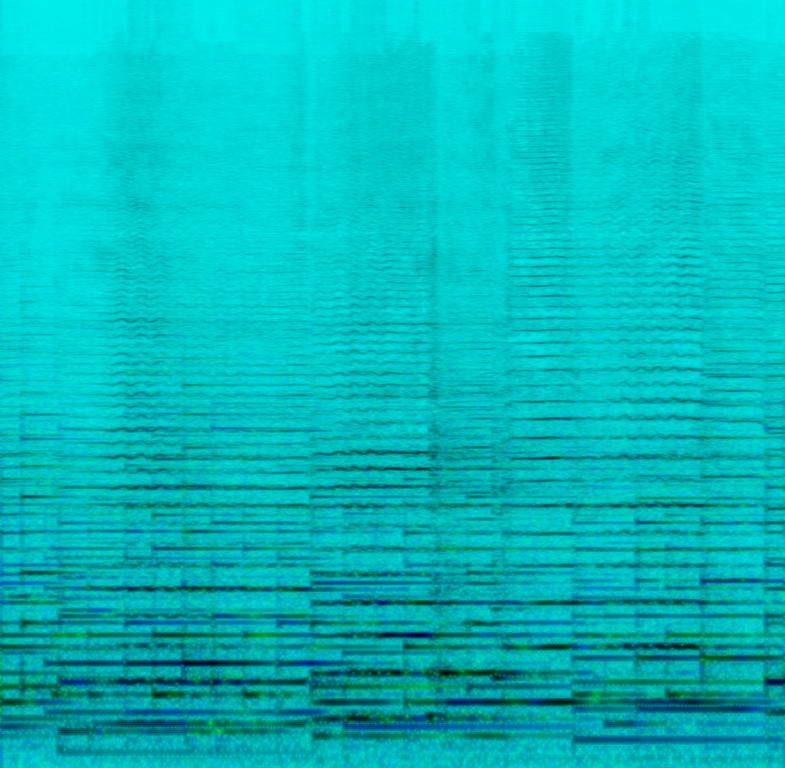
A cellist plays this lilting melody with a piano accompaniment and no other instruments. The music is emotional and tragic. The tempo is slow and has a lot of beauty to it. The song is a cover of a famous love song.